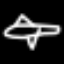
Label: airplane